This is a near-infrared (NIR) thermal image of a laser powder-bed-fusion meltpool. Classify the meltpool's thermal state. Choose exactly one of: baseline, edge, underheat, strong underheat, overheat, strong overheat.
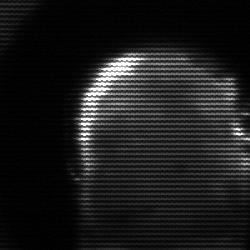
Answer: baseline